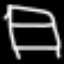
Label: bed